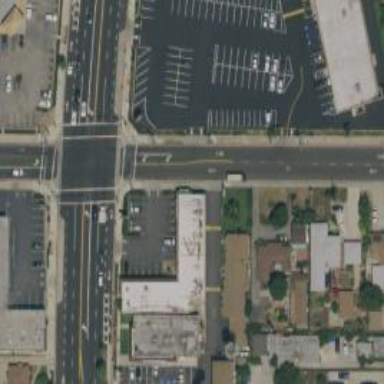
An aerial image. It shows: Solid stop line on the road.